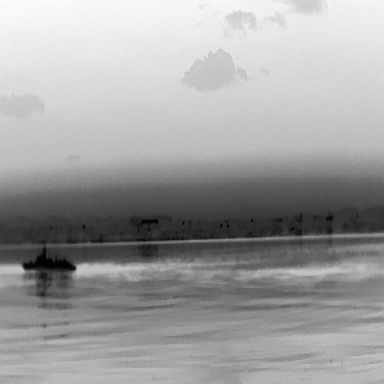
There is a warship in the infrared image.